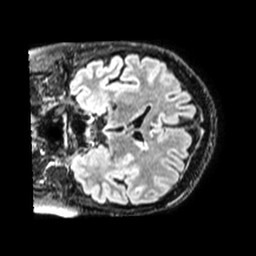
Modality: FLAIR
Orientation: coronal
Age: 45
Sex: female
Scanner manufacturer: philips
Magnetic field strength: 1.5 T
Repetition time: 4.8 s
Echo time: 0.3435 s